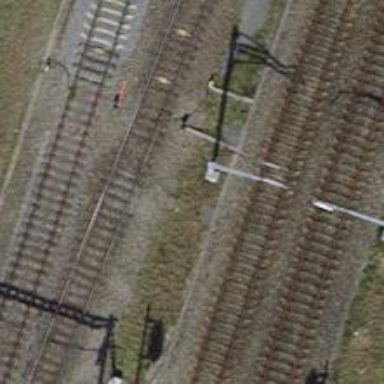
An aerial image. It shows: Power pole.